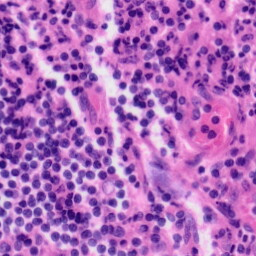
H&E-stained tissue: Tonsil